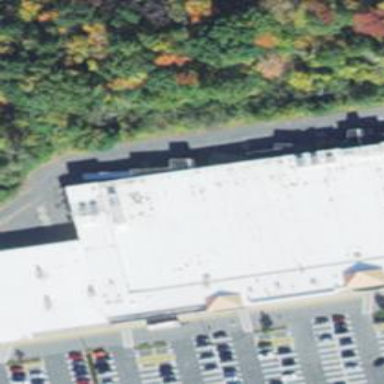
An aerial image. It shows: Supermarket located in building.